Modality: planning_CT
Slice 57 of 240
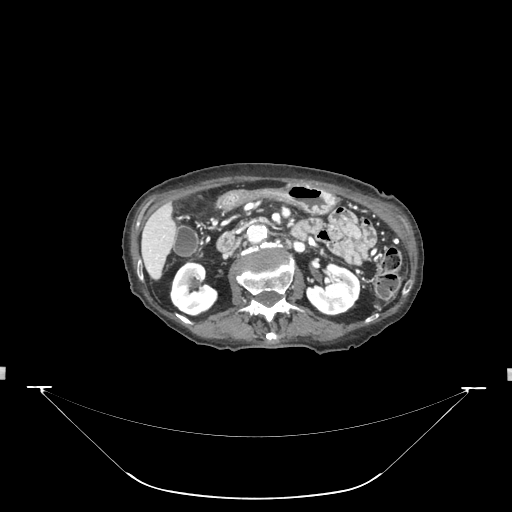